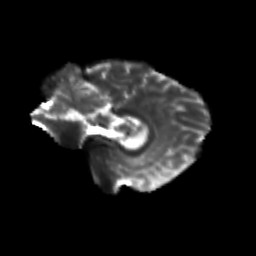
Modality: T2w
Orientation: sagittal
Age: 26
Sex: female
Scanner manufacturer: siemens
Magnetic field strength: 3 T
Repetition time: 3.5 s
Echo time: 0.104 s